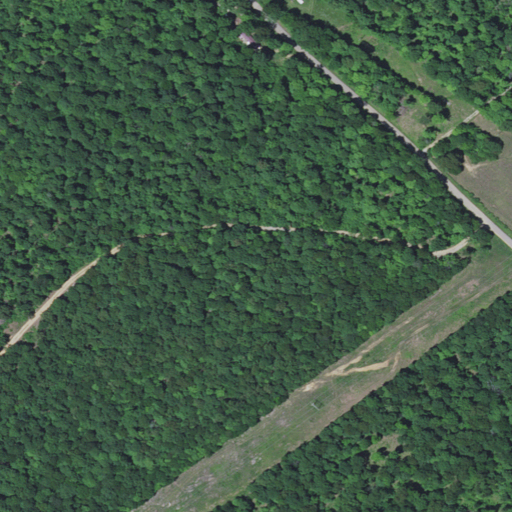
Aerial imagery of mountain in Kentucky named Asher Hill containing deciduous forest and open development